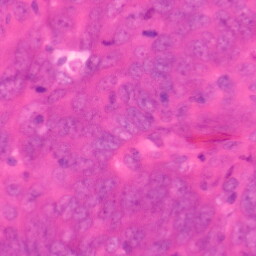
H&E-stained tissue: Colon